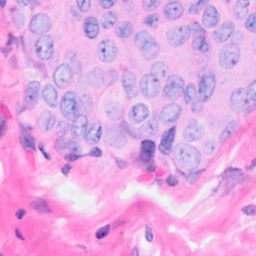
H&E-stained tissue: Breast